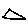
Label: triangle